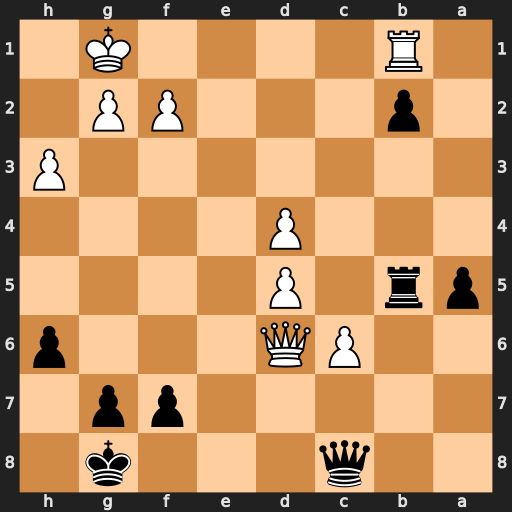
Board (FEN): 2q3k1/5pp1/2PQ3p/pr1P4/3P4/7P/1p3PP1/1R4K1
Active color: b
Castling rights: -
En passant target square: -
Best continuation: Qf5 Rxb2 Rxb2